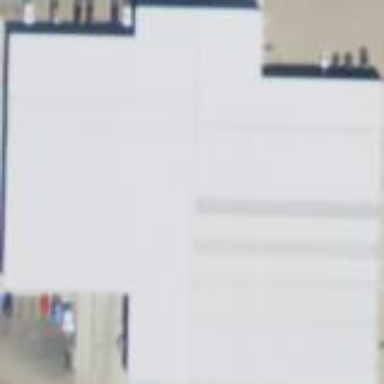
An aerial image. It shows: Building that is trade shop.